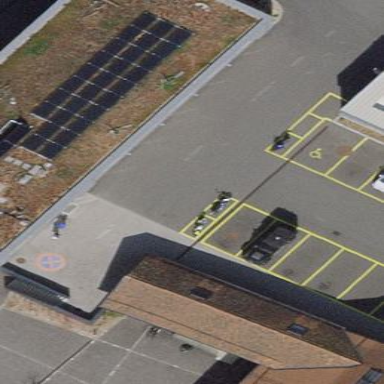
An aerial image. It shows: Solar photovoltaic panel generator placed on roof.